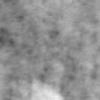
Label: no_change